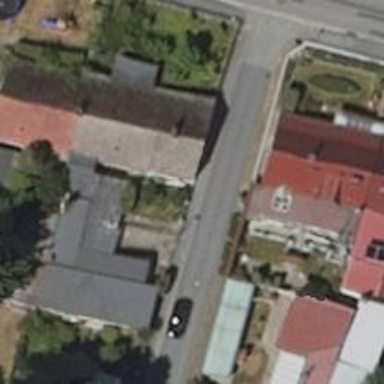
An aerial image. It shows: Smoothly paved residential road.